Current action and preconditions to check: trajectory_clear

Your task: For each precondition in the list above, predict whether it will hold at this action.

Consider the current scene as observed from the mobile robot's camera, and analyze the predicted future states of all dynamic agents (e.g., people, animals, vehicles, or any moving entities) within the NEXT SECOND.

IMPORTANT: Only answer "very likely" if you are absolutely certain—based on strong, clear evidence—that a dynamic agent will violate the precondition in the predicted future state. Do NOT answer "very likely" for unlikely, ambiguous, or low-probability risks.

Ask yourself for each precondition: Is there a high probability, with clear and convincing evidence, that the predicted future states of any dynamic agent will interfere with the predicted future state of the currently executing action within the NEXT SECOND, causing that precondition to fail?

Assess the risk level based on these predictions. Use "likely" or "very likely" if motions create a clear risk of interference.

Use "neutral" or "improbable" if agents are nearby but their predicted paths are clearly diverging or non-conflicting.

Failure Risk Categories: "very improbable", "improbable", "neutral", "likely", "very likely"

Answer Format: Output ONLY the probability_of_failure value from these categories: "very improbable", "improbable", "neutral", "likely", "very likely"

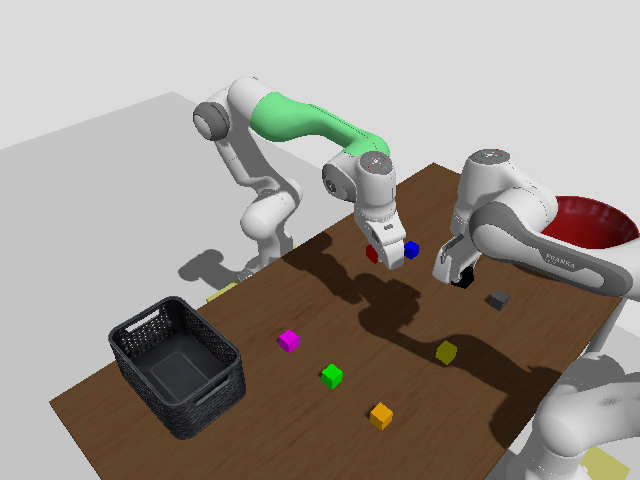

Answer: neutral